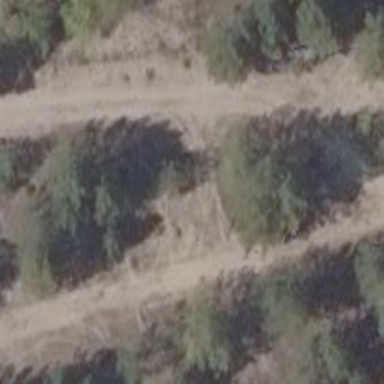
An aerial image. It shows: Sandy track road with grade4 tracktype.